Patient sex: M
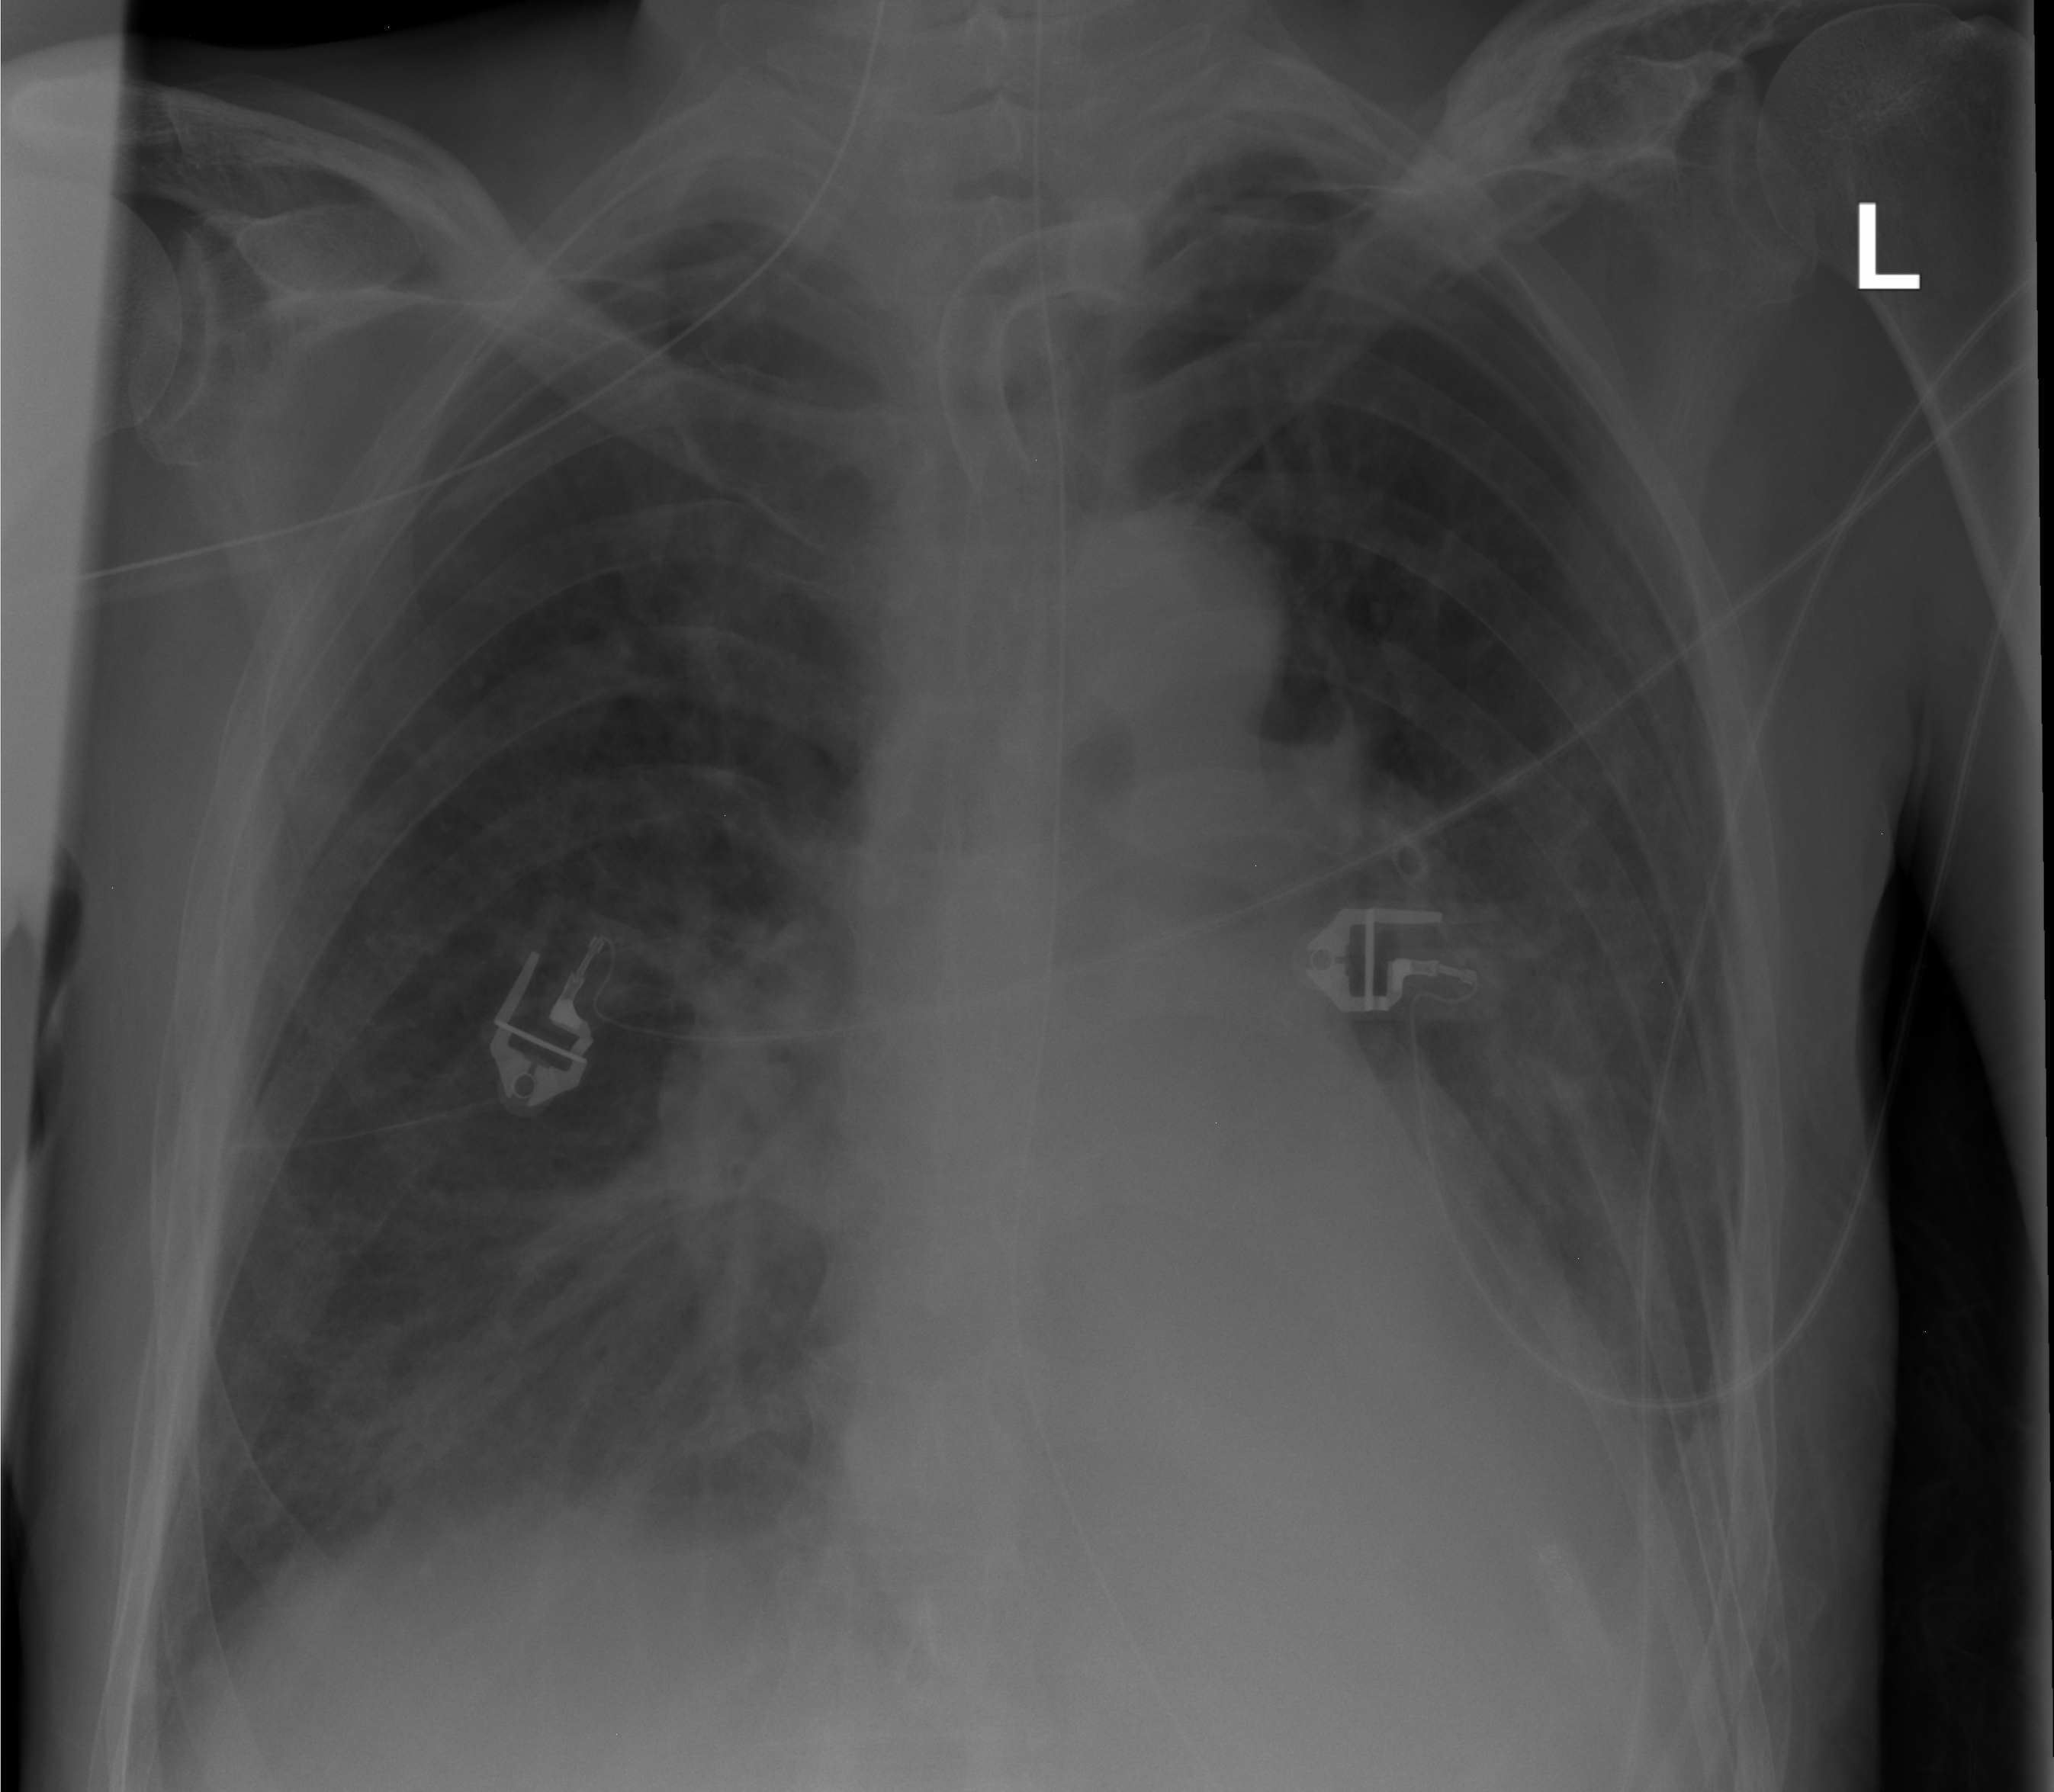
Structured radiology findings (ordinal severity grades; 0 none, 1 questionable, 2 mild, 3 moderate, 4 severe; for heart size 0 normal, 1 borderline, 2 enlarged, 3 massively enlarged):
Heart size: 2
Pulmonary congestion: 2
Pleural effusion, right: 1
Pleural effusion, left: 2
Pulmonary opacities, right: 2
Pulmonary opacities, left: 2
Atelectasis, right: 2
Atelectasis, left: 2